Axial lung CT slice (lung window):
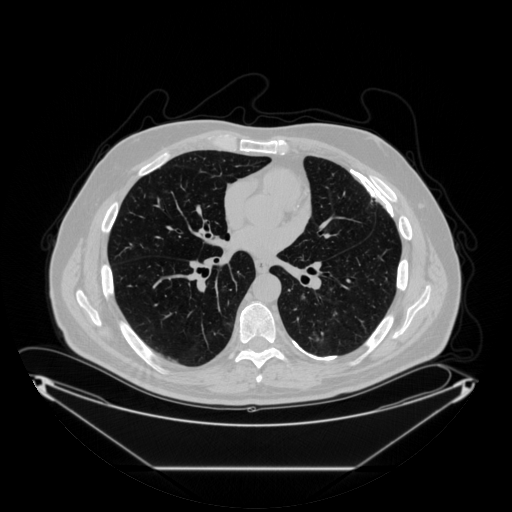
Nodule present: no